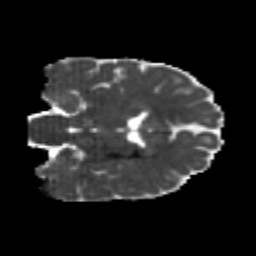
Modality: MD
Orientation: coronal
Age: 22
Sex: male
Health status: healthy
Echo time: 0.074 s